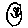
Label: smiley face